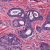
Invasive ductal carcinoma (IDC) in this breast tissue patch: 0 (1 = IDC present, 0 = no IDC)